Question: I'm trying to use Datastax Devcenter for the first time. Unfortunately, no matter what I set my screen size to I am unable to see all of the text fields in the connection dialog window (see highlighted area in screenshot). It seems there are 4 "hidden" fields below the "Connection name" text field. I am unable to scroll to see them or tab into them to force them to scroll into view, nor is the dialog window resizable.
Would someone who is able to see them be kind enough to tell me what those "hidden" fields are?

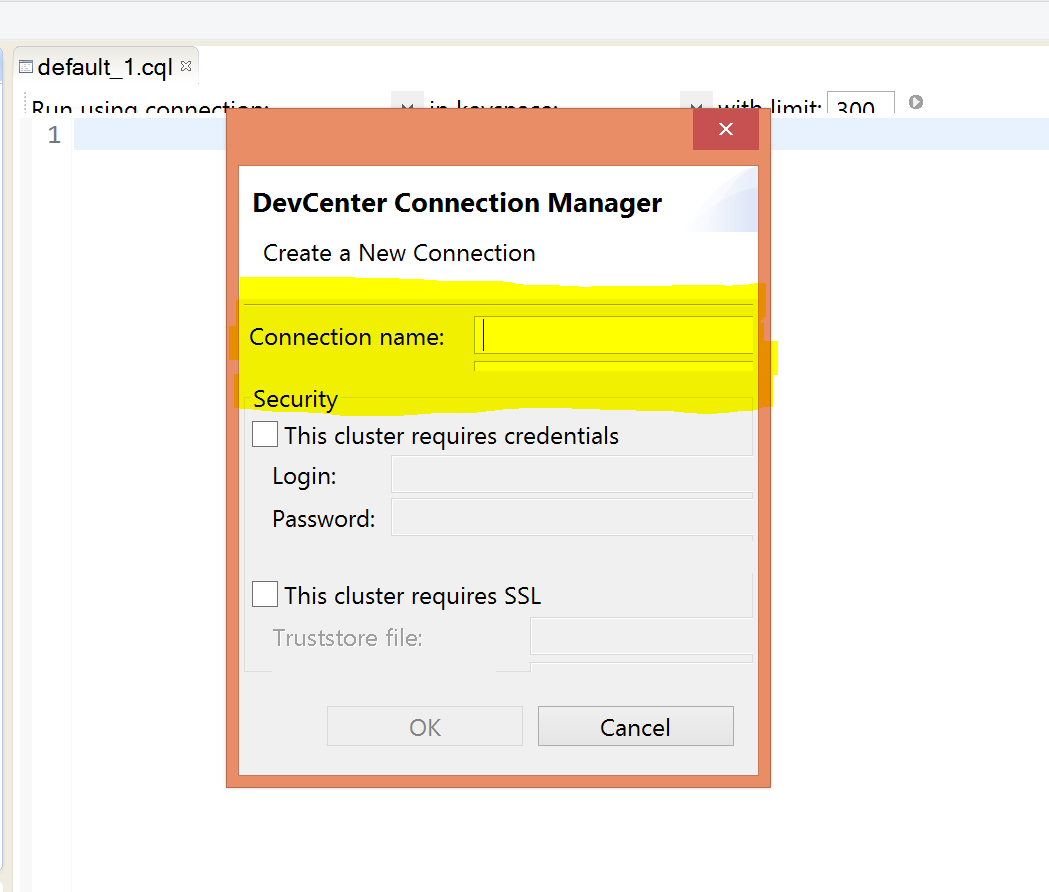
Answer: ## Create new connection dialog
I've attached a screenshot of the dialog. Unfortunately without entering at least a host I'm not sure you'll be able to get over this step. Please see the 2nd part for a possible workaround.

Could you please tell me:
1. what os are you using?
2. what's the screen resolution?
## Workaround
There might be a workaround for this issue, until it is fixed.
1. In your home directory, look for a file .devcenter/connections/connectionList.xml.
2. If it's missing create an empty one.
3. Add a connection details in the form described in this Gist If you want to provide multiple hosts you can have multiple <hosts>NODE IP</hosts> elements.